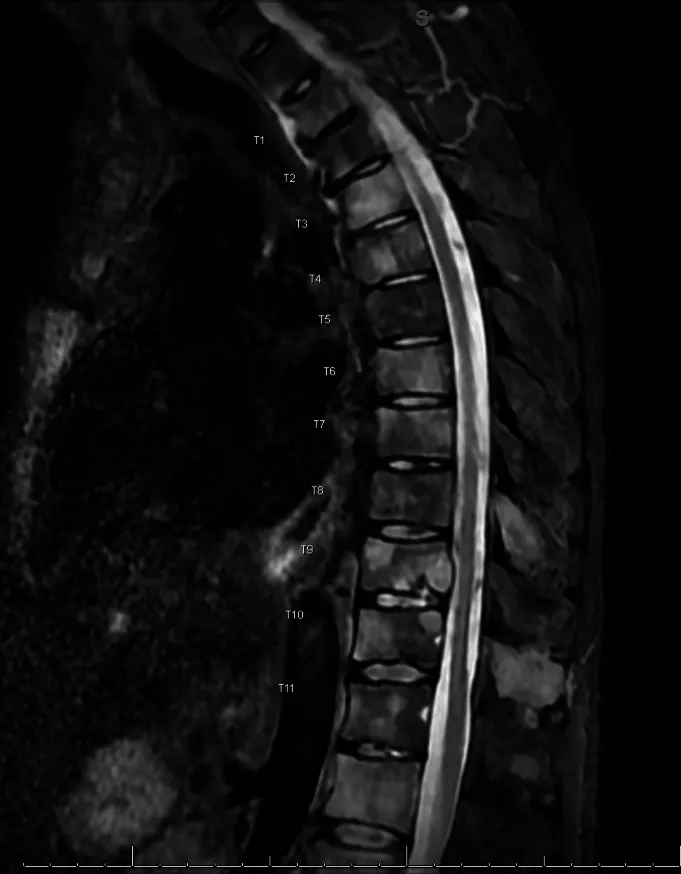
MRI T spine sagittal view with contrast showing extensive abnormal enhancement throughout the osseous structures compatible with metastases.
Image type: radiology (mri)